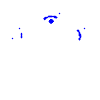
Particle: pion